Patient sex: F
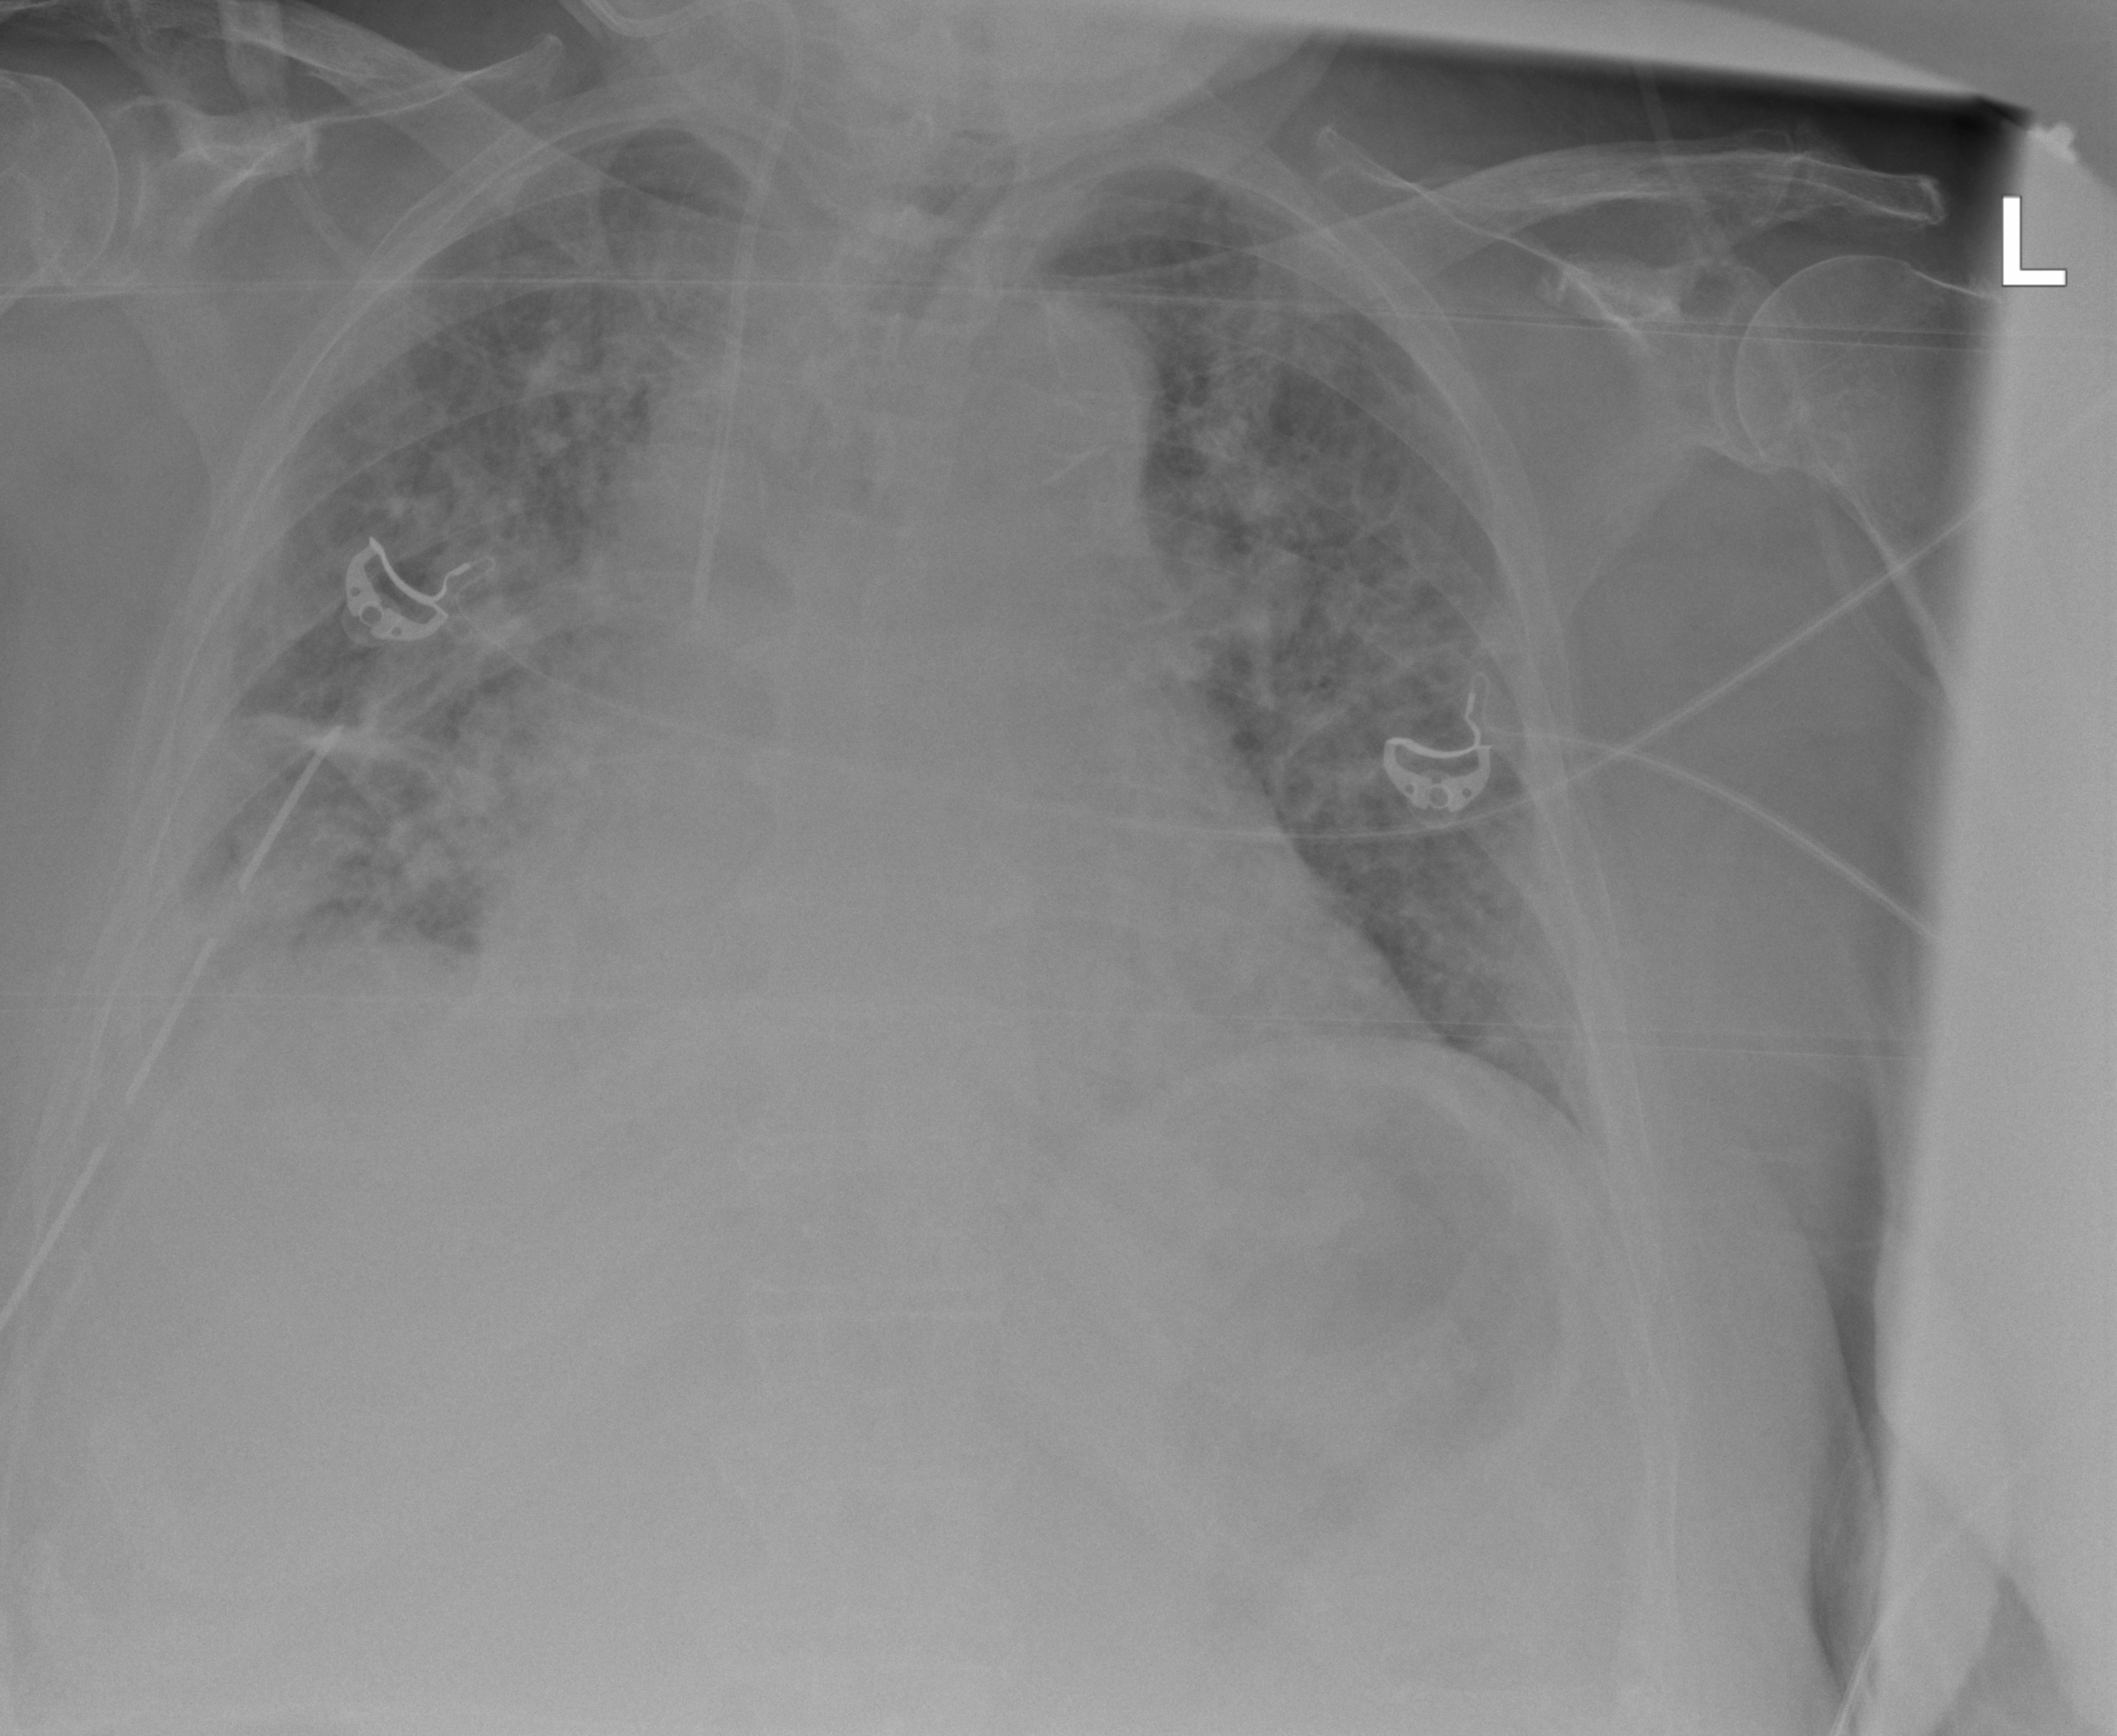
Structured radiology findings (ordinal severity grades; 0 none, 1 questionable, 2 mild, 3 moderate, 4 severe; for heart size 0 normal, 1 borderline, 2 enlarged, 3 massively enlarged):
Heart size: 2
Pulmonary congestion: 2
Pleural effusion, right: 2
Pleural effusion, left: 0
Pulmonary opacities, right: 3
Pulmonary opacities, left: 3
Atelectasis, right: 2
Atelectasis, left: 0